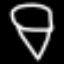
Label: diamond